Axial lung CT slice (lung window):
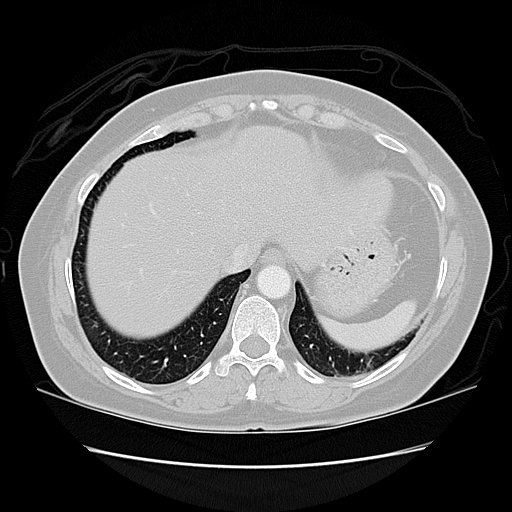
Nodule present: no